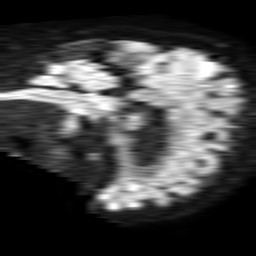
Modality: TRACE
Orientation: sagittal
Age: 68
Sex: male
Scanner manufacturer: philips
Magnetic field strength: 1.5 T
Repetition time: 4.6 s
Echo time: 0.08631 s